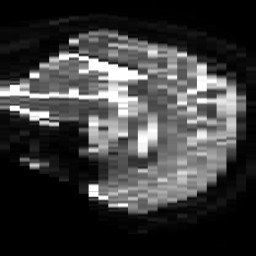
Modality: ADC
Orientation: sagittal
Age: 45
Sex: male
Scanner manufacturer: philips
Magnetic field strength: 3 T
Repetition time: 4.065 s
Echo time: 0.06024 s